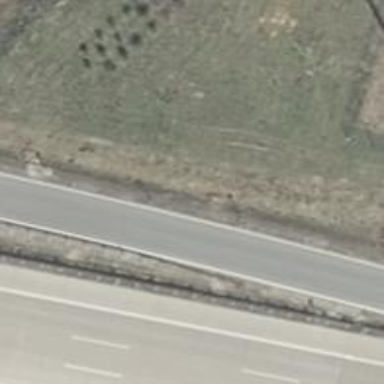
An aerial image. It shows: Asphalt motorway link.